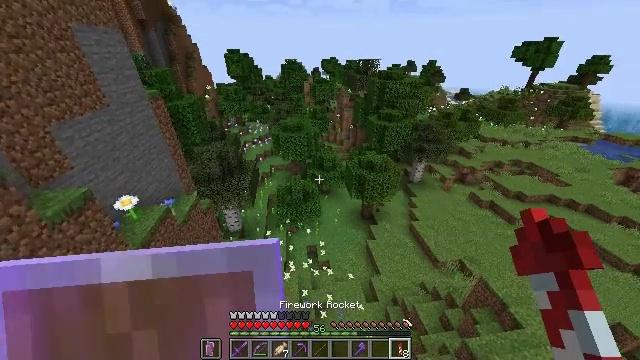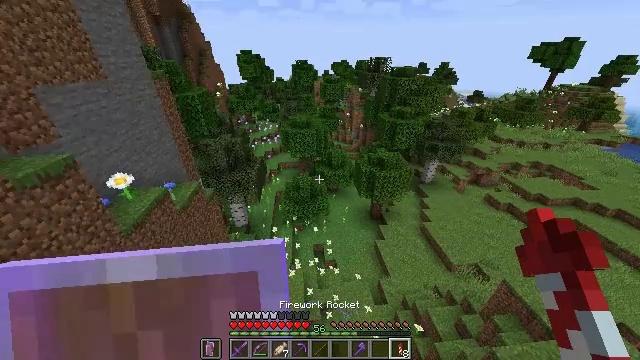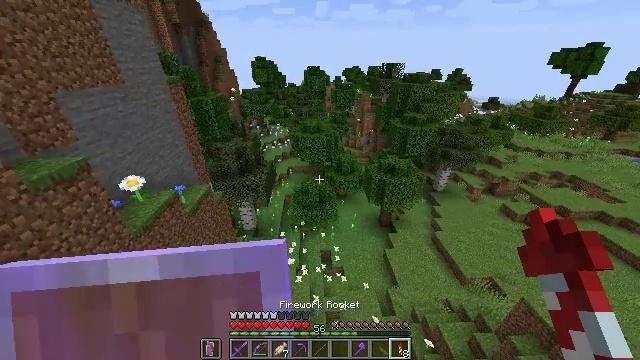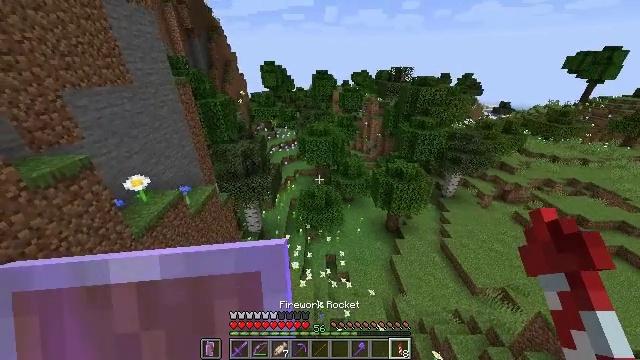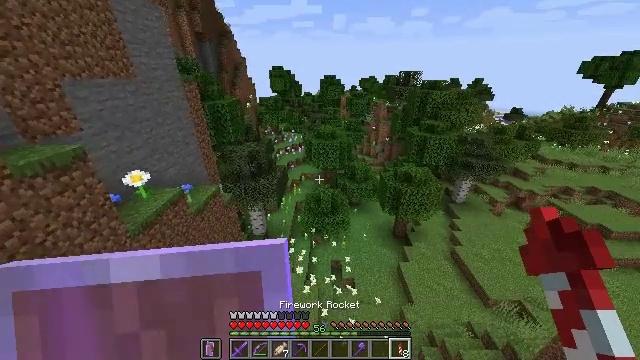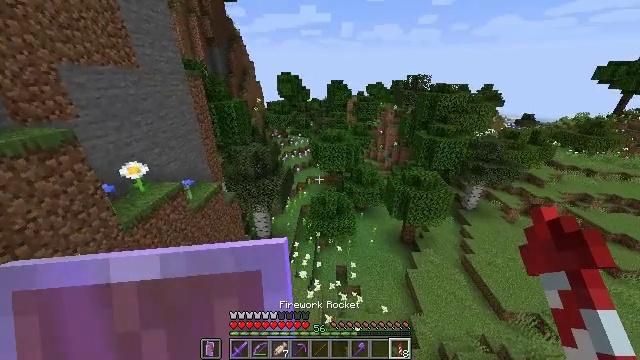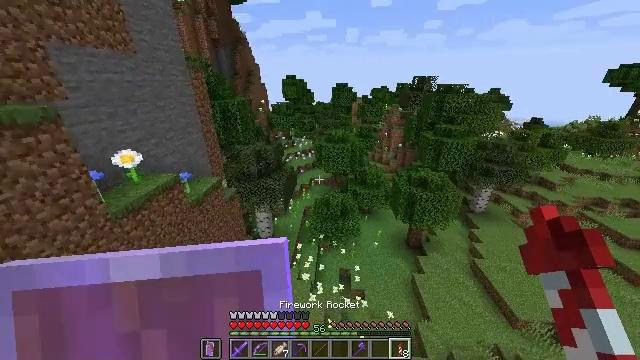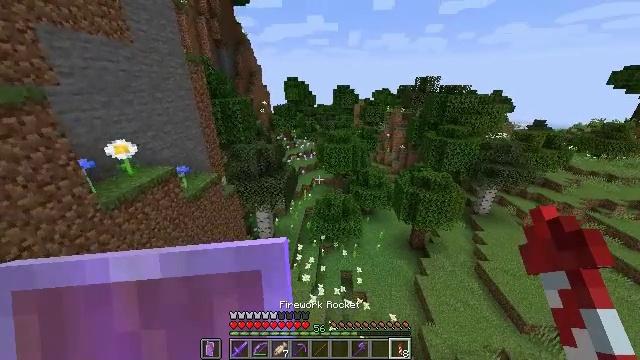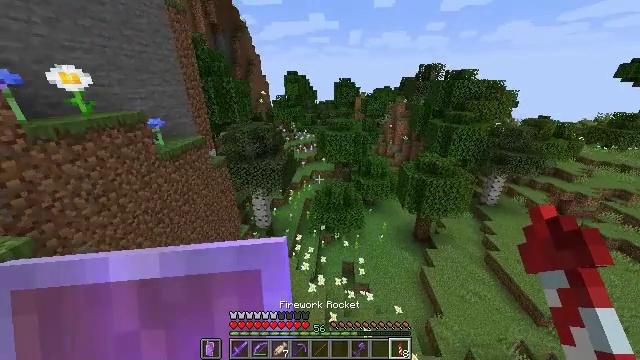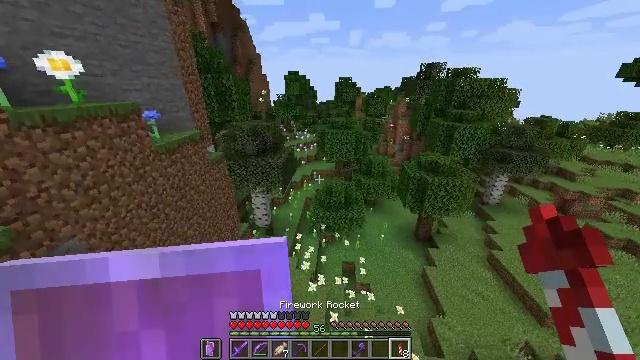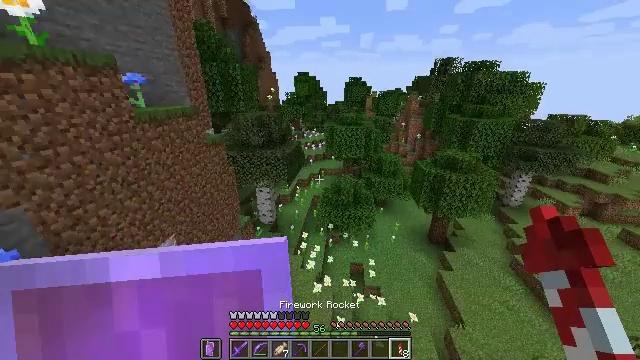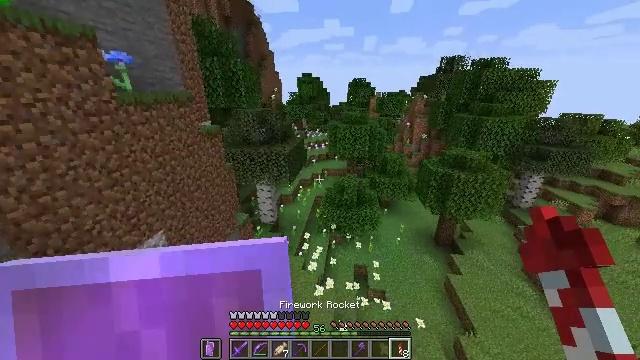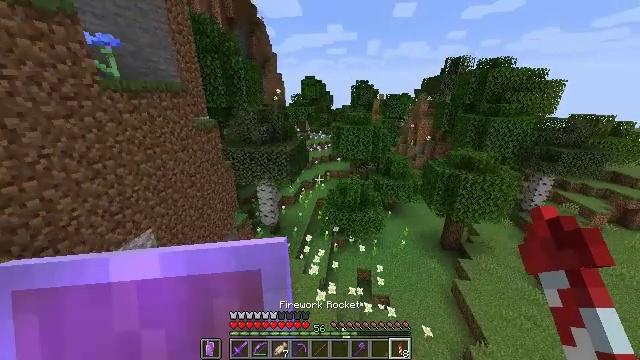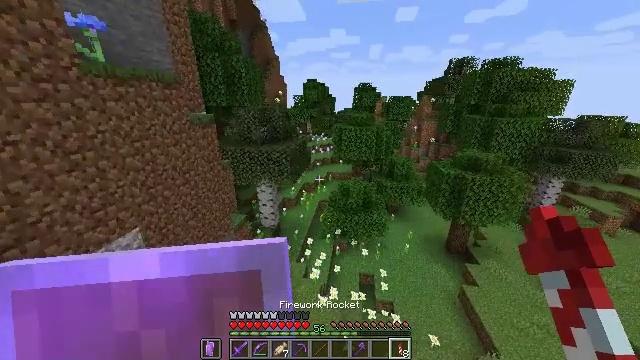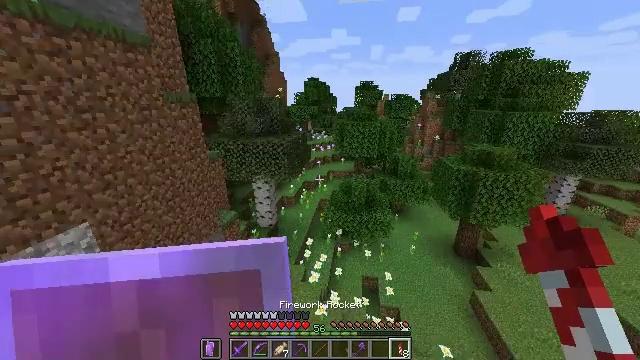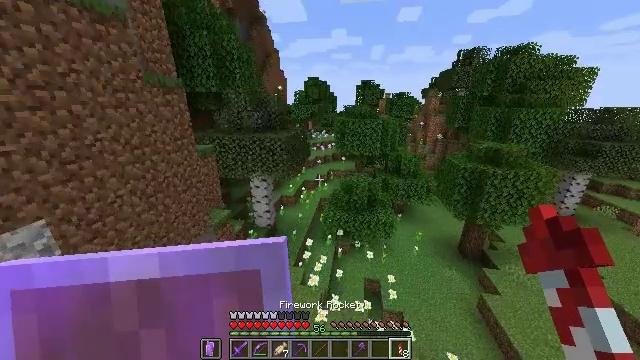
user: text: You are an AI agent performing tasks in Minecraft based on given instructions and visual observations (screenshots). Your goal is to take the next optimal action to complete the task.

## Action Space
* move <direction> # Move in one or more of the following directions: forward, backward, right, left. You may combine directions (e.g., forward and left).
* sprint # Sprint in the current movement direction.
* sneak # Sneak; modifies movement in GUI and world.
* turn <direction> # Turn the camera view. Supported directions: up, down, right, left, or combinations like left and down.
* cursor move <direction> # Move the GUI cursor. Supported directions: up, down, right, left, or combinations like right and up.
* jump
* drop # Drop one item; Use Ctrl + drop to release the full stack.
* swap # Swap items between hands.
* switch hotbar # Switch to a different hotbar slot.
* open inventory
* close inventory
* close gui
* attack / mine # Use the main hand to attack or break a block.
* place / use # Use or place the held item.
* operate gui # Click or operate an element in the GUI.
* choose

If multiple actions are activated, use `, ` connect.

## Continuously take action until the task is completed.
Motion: motion action
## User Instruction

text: Collect some oak leaves.
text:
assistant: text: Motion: move forward, sprint, turn left, jump
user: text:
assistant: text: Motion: move forward, sprint, turn left and up, jump
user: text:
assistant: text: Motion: move forward, sprint, turn left, jump
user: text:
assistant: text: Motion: move forward, sprint, turn left and up, jump
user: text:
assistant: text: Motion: move forward, sprint, turn left and up, jump
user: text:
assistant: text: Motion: move forward, sprint, turn left and up
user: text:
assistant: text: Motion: move forward, sprint
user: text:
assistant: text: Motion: move forward, sprint
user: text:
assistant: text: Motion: move forward, sprint
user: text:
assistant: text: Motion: move forward, sprint, turn left
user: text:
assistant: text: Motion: move forward, sprint, jump
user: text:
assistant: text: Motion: move forward, sprint, jump
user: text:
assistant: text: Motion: move forward, sprint, jump
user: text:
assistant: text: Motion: move forward, sprint, jump
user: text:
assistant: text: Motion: move forward, sprint, jump
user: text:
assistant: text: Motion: move forward, sprint, jump
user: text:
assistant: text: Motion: move forward, sprint, jump
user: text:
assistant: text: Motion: move forward, sprint, turn up, jump
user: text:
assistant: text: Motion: move forward, sprint, turn up, jump
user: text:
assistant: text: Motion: move forward, sprint, turn up, jump
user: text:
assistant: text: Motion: move forward, sprint, turn right and up
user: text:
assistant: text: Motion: move forward, sprint, turn right and up
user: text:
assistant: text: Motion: move forward, sprint, turn up
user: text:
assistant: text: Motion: move forward, sprint
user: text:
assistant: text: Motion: move forward, sprint
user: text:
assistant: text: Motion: move forward, sprint
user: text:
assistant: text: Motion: move forward, sprint
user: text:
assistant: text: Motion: move forward, sprint
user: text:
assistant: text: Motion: move forward, sprint
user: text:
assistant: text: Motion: move forward, sprint